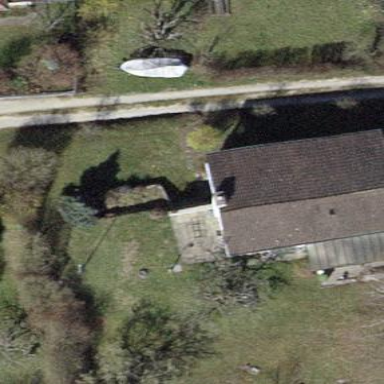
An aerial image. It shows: Detached building.